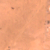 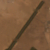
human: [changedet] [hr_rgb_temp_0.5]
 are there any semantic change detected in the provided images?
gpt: A big road has been built in the desert.